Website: walmart
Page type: account-selection
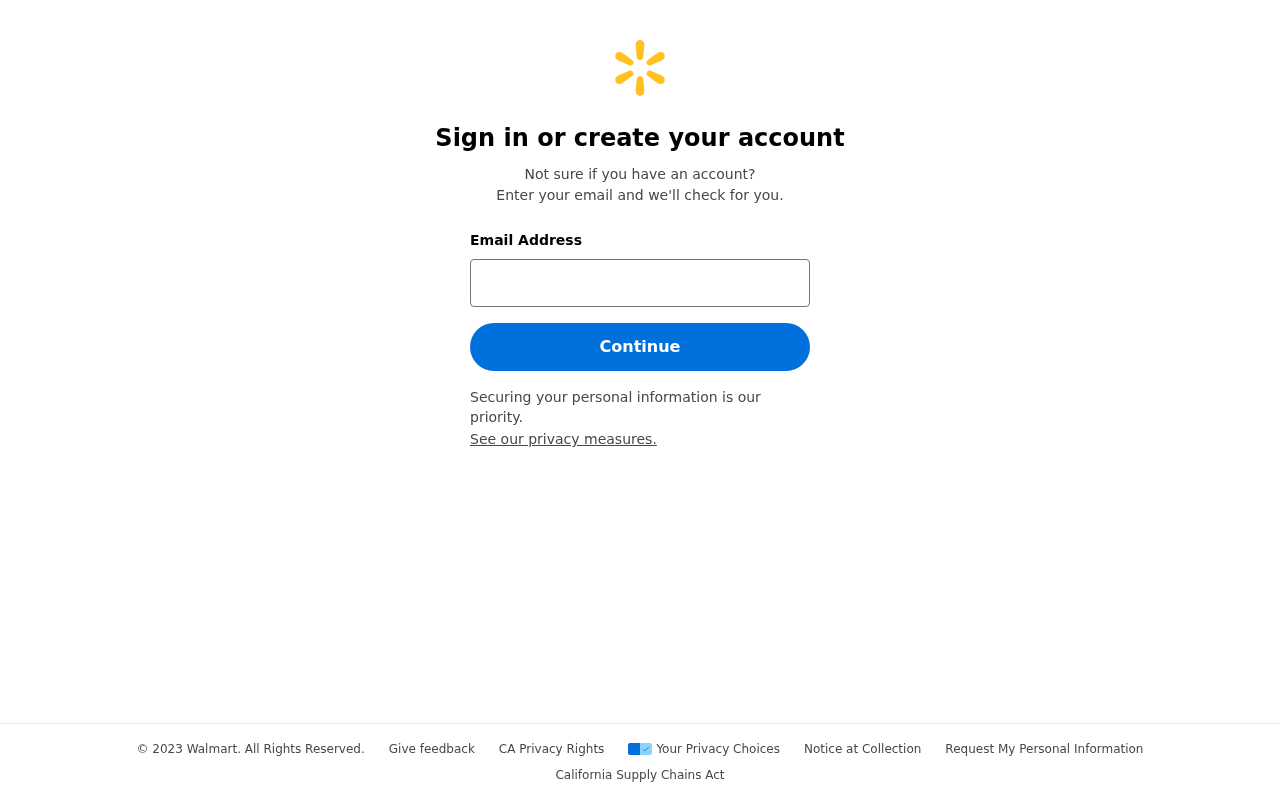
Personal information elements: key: PII_EMAIL
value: anna_wade@hotmail.com